Question: I am trying to build textured quads out of single vertices (as POINT List) inside the Geometry Shader. The problem i am unable to solve right now is that nothing gets rendered. I already tried to debug it with Visual Studios' Graphics debugger, and found out that the output of my geometry shader is seemingly empty.
This is my Geometry Shader:
'''
struct PS_INPUT
{
float4 position : SV_POSITION;
float2 texCoord : TEXCOORD;
};
struct VS_OUTPUT
{
float4 position : SV_POSITION;
float3 normal : NORMAL;
};
[maxvertexcount(4)]
void GS(
point VS_OUTPUT input[1],
inout TriangleStream< PS_INPUT > output
)
{
float3 decalNormal = input[0].normal;
float3 upVector = float3(0.0, 1.0f, 0.0f);
float3 frontVector = 0.2f * decalNormal;
// 2.0f = half-decal width
float3 rightVector = normalize(cross(decalNormal, upVector)) * 4.0f;
upVector = float3(0, 4.0f, 0);
float3 vertices[4] = { { 1, 0, 0 }, { 0, 0, 1 }, { -1, 0, 0 }, { 0, 0, -1 } };
vertices[0] = input[0].position.xyz - rightVector - upVector + frontVector; // Bottom Left
vertices[1] = input[0].position.xyz + rightVector - upVector + frontVector; // Bottom Right
vertices[2] = input[0].position.xyz - rightVector + upVector + frontVector; // Top Left
vertices[3] = input[0].position.xyz + rightVector + upVector + frontVector; // Top Right
float2 texCoord[4] = { { 0, 0 }, { 0, 0 }, { 0, 0 }, { 0, 0 } };
texCoord[0] = float2(0, 1);
texCoord[1] = float2(1, 1);
texCoord[2] = float2(0, 0);
texCoord[3] = float2(1, 0);
PS_INPUT outputVert;
for (uint i = 0; i < 4; i++)
{
outputVert.position = float4(vertices[i], 1.0f);
outputVert.texCoord = texCoord[i];
output.Append(outputVert);
}
}
'''
This is a screenshot of the Pipeline stages for the Draw call. As you can see there a 3 pixels present inside the vertex shader, but nothing after the geometry shader.

I already disabled all culling:
'''
D3D11_RASTERIZER_DESC rDesc;
ZeroMemory(&rDesc, sizeof(D3D11_RASTERIZER_DESC));
rDesc.FillMode = D3D11_FILL_SOLID;
rDesc.CullMode = D3D11_CULL_NONE; // no culling for now...
rDesc.FrontCounterClockwise = false;
rDesc.DepthClipEnable = false;
'''
And depth testing:
'''
dsDesc.DepthEnable = false;
'''
While setting everything like this:
'''
context->IASetPrimitiveTopology(D3D11_PRIMITIVE_TOPOLOGY_POINTLIST);
context->RSSetState(m_pRasterizer);
context->IASetInputLayout(m_pInputLayout);
context->VSSetShader(m_pVS, 0, 0);
context->GSSetShader(m_pGS, 0, 0);
context->PSSetShader(m_pPS, 0, 0);
'''
What could be the problem here? I assume that there is no Pixel Shader present because the Geometry Shader isn't outputting anything, is that right?
Thank you!
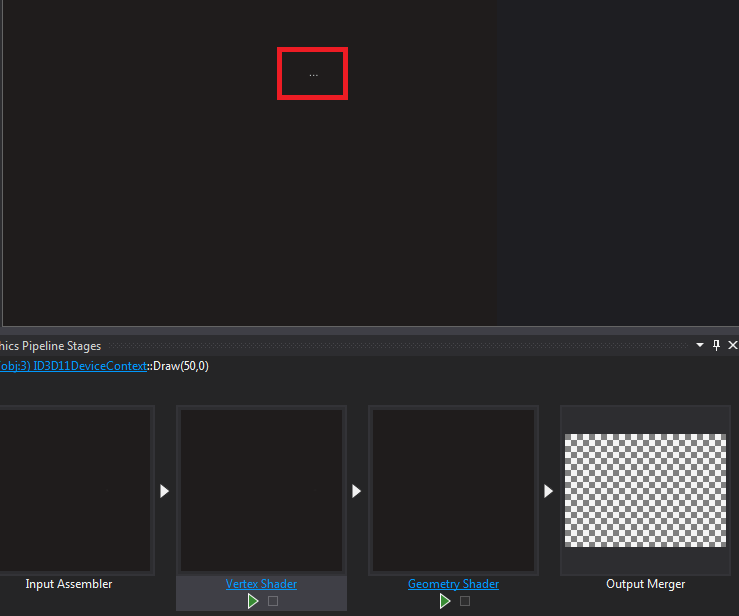
Answer: I fixed it on my own. I forgot to multiply the vertex positions out of the geometry shader with my view projections matrix!